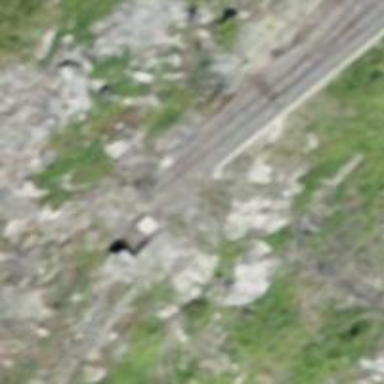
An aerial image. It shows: Disused railway.